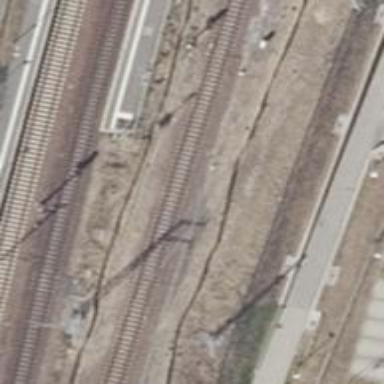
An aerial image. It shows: Railway siding for service.